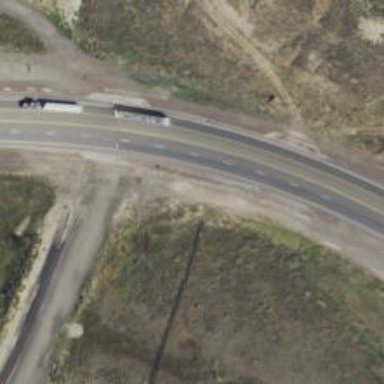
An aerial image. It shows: Asphalt road classified as trunk highway.